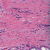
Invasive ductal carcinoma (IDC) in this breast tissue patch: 0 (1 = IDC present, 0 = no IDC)